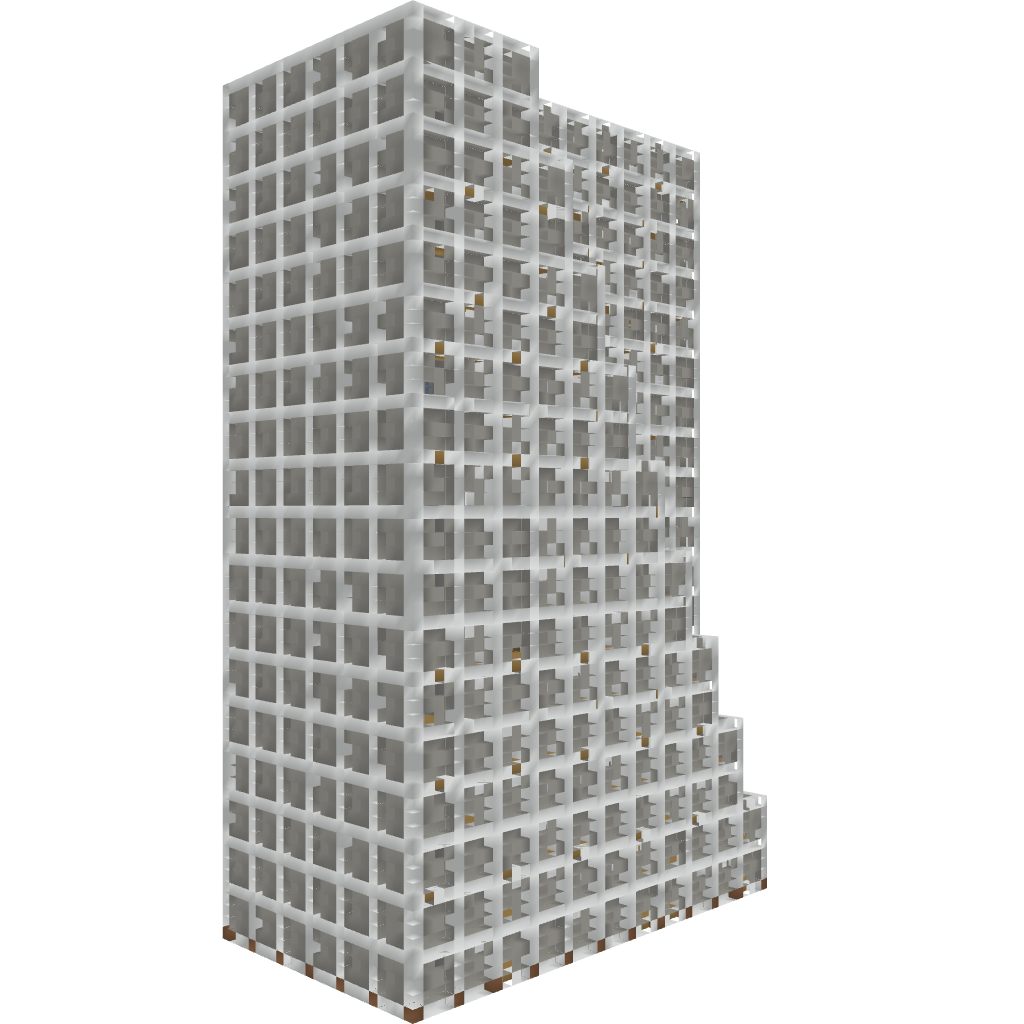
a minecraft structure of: Modern Skyscraper #2